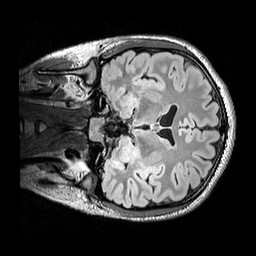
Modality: FLAIR
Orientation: coronal
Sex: male
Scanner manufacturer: siemens
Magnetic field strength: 3 T
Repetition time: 5 s
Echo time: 0.395 s